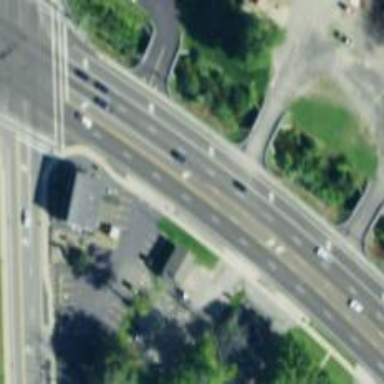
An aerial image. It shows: Unmarked road crossing.